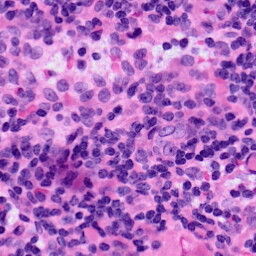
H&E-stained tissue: LymphNode